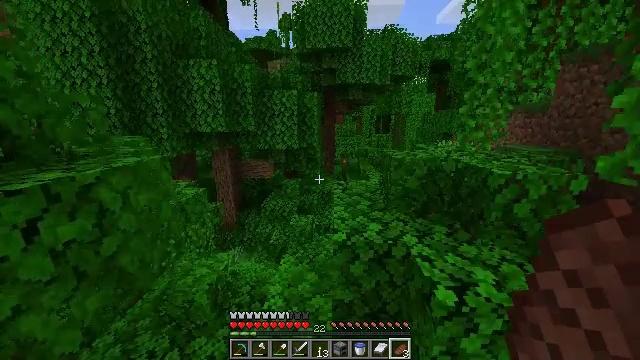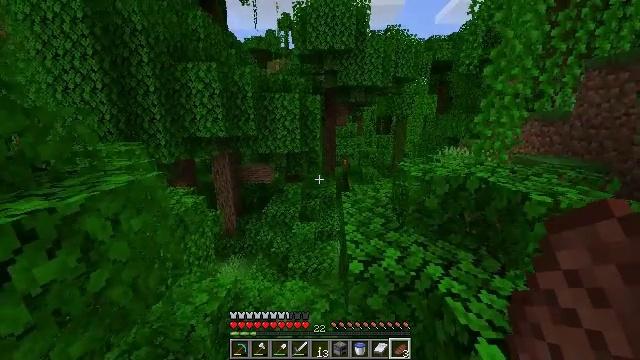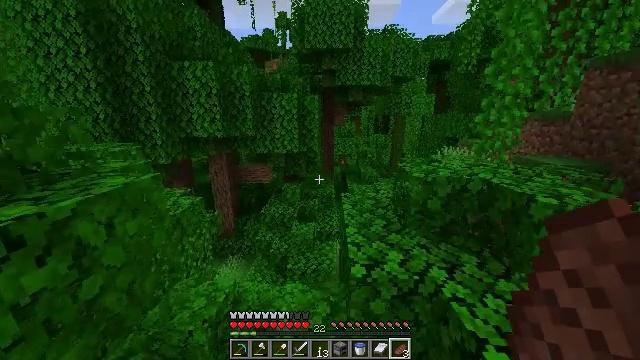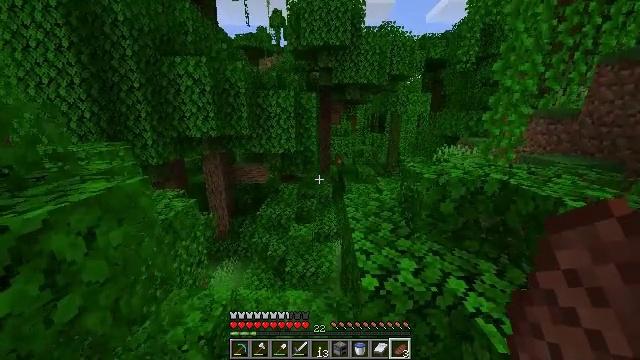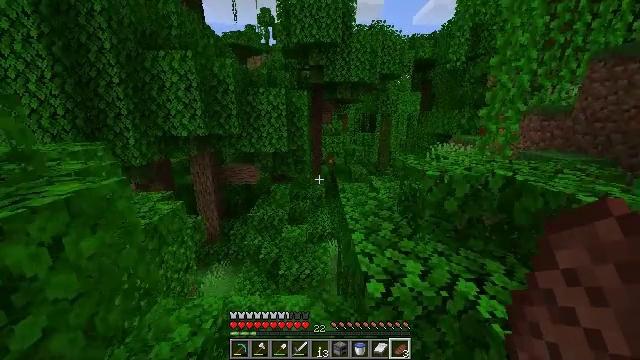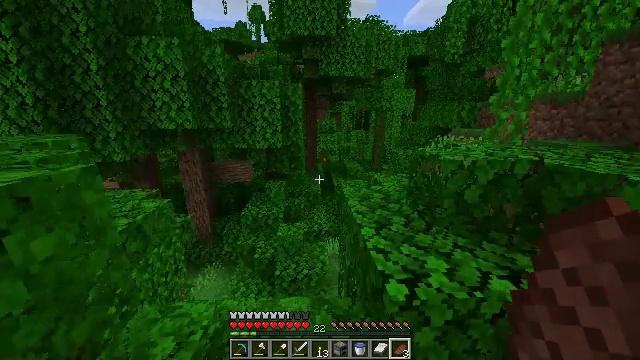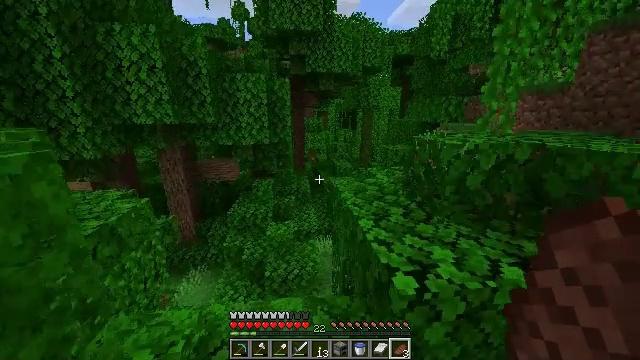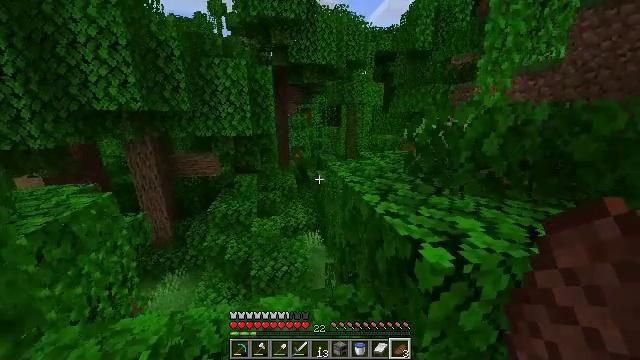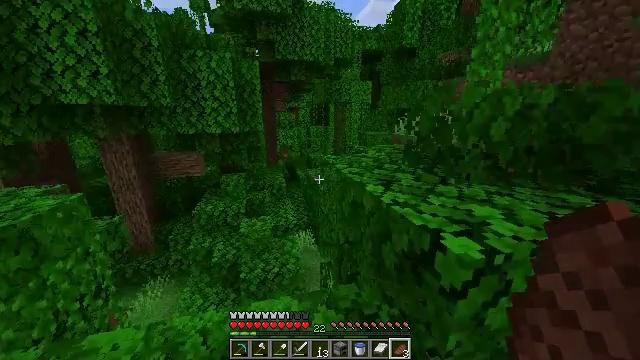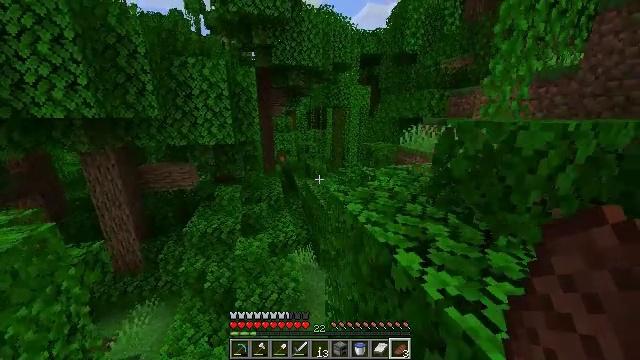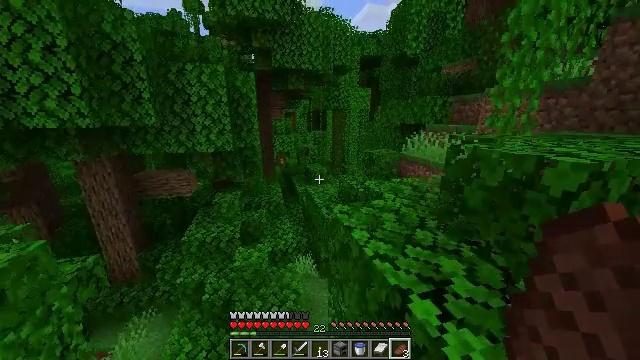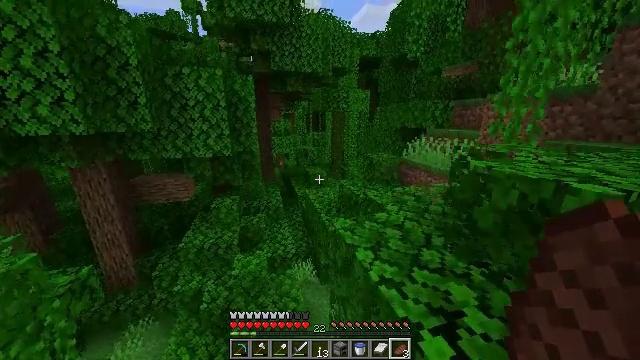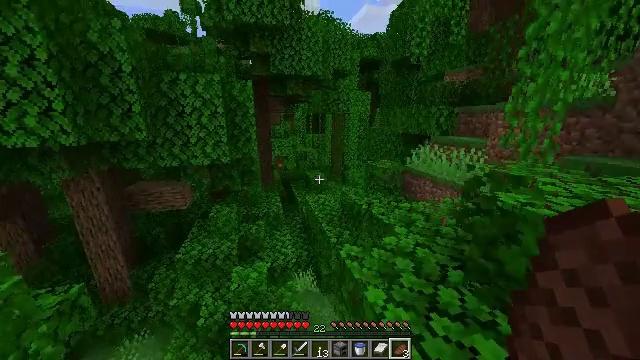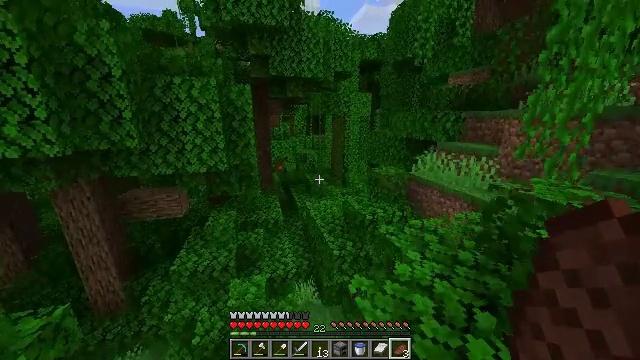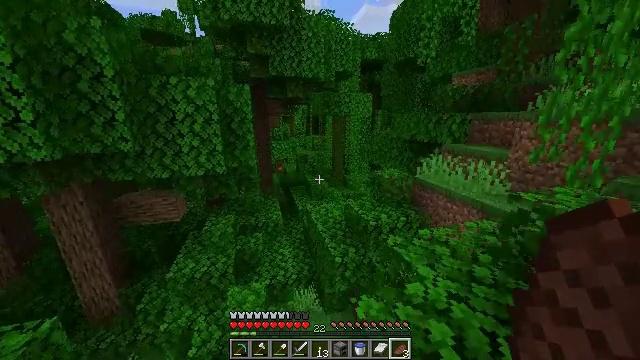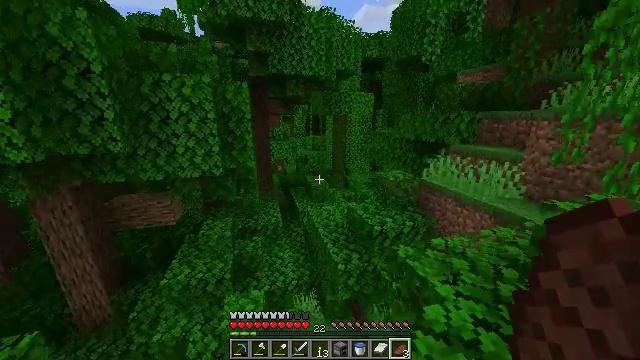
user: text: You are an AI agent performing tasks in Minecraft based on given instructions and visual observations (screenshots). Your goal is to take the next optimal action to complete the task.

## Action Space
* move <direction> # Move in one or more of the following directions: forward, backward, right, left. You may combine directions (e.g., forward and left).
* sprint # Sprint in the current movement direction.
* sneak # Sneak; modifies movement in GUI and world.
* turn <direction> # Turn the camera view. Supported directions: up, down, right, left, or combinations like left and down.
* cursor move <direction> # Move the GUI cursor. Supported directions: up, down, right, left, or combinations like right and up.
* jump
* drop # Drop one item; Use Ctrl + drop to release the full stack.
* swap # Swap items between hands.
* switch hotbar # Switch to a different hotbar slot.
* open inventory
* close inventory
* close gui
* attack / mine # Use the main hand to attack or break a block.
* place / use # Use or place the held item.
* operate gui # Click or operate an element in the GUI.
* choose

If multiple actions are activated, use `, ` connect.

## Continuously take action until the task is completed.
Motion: motion action
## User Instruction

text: Harvest melon from the farm.
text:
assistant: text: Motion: move forward and move left, sprint, jump
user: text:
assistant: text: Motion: move forward and move left, sprint, jump
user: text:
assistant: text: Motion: move forward, sprint, turn right, jump
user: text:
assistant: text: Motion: move forward, sprint, turn right, jump
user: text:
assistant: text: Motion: move forward, sprint, turn right, jump
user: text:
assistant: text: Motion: move forward, sprint, turn right, jump
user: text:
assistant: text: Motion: move forward, sprint, turn right, jump
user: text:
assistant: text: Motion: move forward, sprint, turn right, jump
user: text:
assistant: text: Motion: move forward, sprint, jump
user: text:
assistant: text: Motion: move forward, sprint, jump
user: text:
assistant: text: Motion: move forward, sprint, jump
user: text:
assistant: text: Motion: move forward, sprint, jump
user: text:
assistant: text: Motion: move forward, sprint, jump
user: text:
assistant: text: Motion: move forward, sprint, jump
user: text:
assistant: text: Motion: move forward, sprint, jump
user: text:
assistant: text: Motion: move forward, sprint, jump
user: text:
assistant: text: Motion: move forward, sprint, jump
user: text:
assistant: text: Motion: move forward, sprint, jump
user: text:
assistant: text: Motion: move forward, sprint, turn left and down, jump
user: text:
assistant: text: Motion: move forward and move left, sprint, turn left and down, jump
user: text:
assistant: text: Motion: move forward and move left, sprint, jump
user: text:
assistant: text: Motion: move forward and move left, sprint, jump
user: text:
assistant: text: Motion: move forward and move left, sprint, jump
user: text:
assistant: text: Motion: move forward and move left, sprint, jump
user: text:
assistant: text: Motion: move forward and move left, sprint, jump
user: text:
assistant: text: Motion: move forward and move left, sprint, jump
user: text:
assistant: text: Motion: move forward, sprint, jump
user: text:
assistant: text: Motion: move forward, sprint, jump
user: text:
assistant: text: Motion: move forward, sprint, jump
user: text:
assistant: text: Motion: move forward, sprint, jump